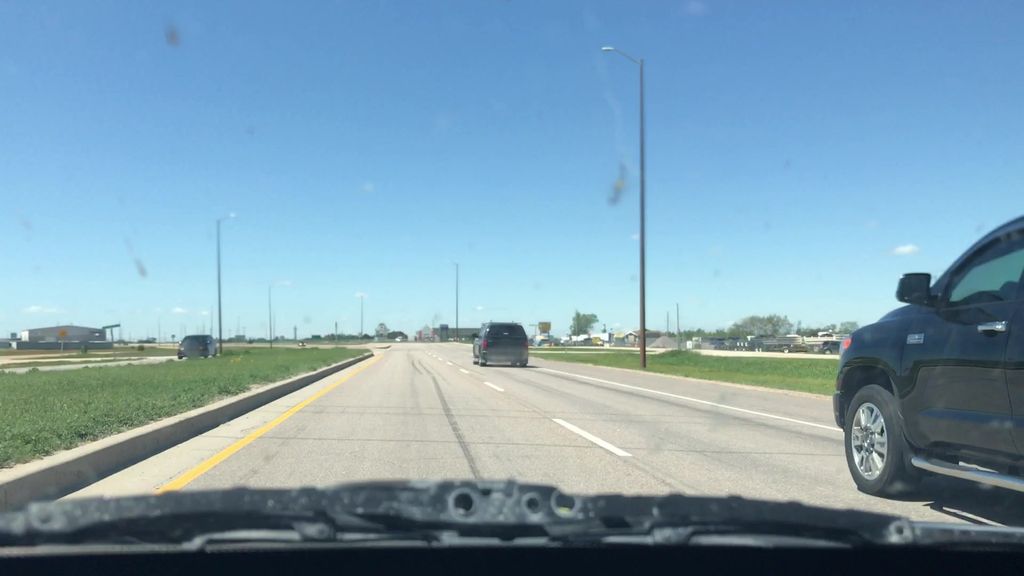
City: winnipeg